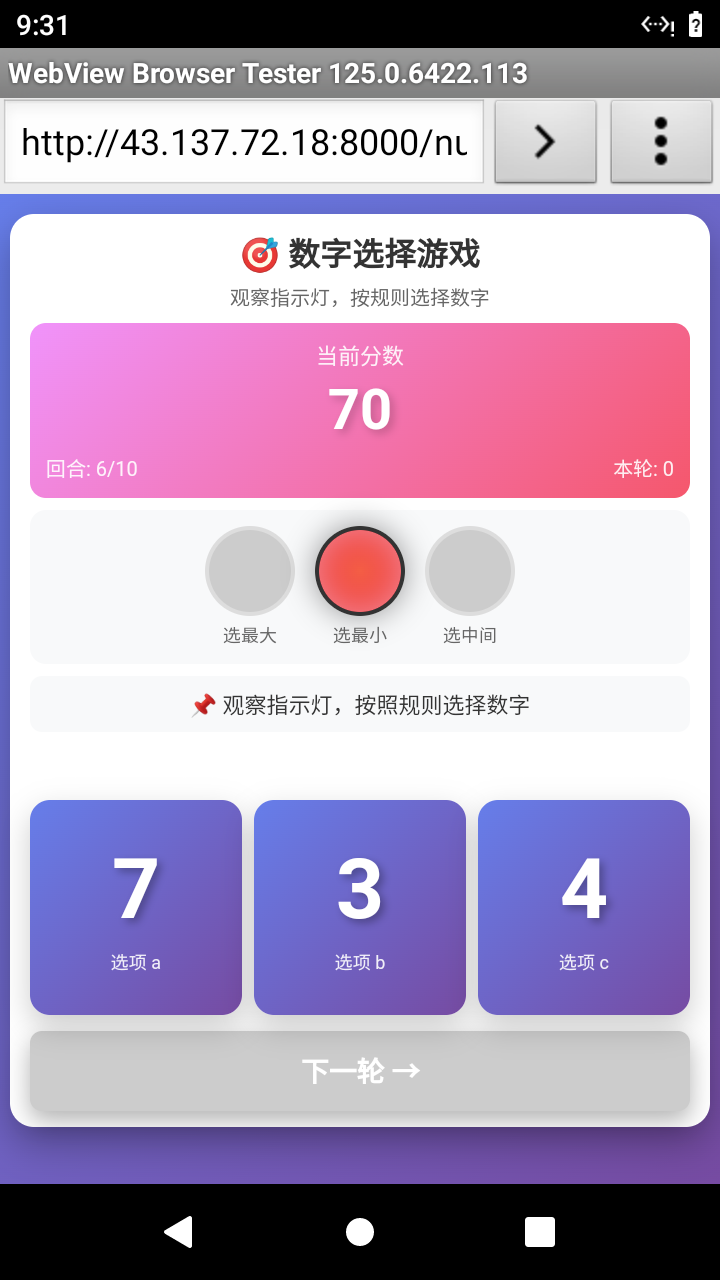

Select the correct number based on the traffic light color.
Answer: 1